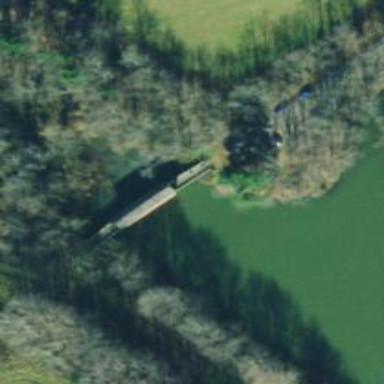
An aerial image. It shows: Footway bridge.